【题型】填空题　【知识点】平面几何　【难度】easy
如图，在 $\triangle ABC$ 中，中线 $BF$、$CE$ 交于点 $G$，且 $CE \perp BF$，如果 $AG=5$，$BF=6$，那么线段 $CE$ 的长是 \_\_\_\_\_\_。

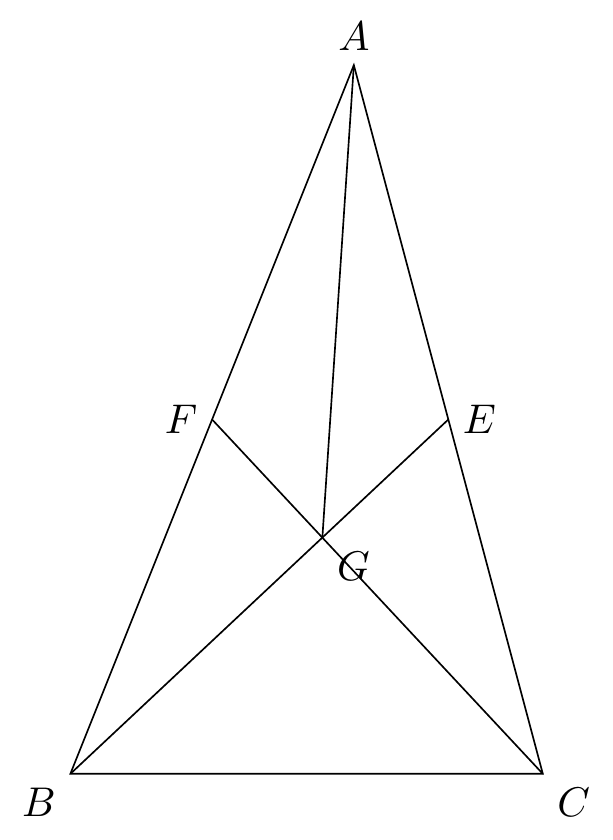
【解答】
解：延长 $AG$ 交 $BC$ 于 $D$ 点，

$\because$ 中线 $BF$、$CE$ 交于点 $G$，

$\therefore \triangle ABC$ 的两条中线 $AD$、$CE$ 交于点 $G$，

$\therefore$ 点 $G$ 是 $\triangle ABC$ 的重心，$D$ 是 $BC$ 的中点，

$\therefore AG = \dfrac{2}{3} AD$，$CG = \dfrac{2}{3} CE$，$BG = \dfrac{2}{3} BF$，

$\because AG = 5$，$BF = 6$，

$\therefore DG = \dfrac{5}{2}$，$BG = 4$。

$\because CE \perp BF$，即 $\angle BGC = 90^\circ$，

$\therefore BC = 2DG = 5$，

在 $\mathrm{Rt}\triangle BGC$ 中，$CG = \sqrt{BC^2 - BG^2} = \sqrt{5^2 - 4^2} = 3$，

$\therefore CE = \dfrac{3}{2} CG = \dfrac{9}{2}$，

故答案为：$\dfrac{9}{2}$。
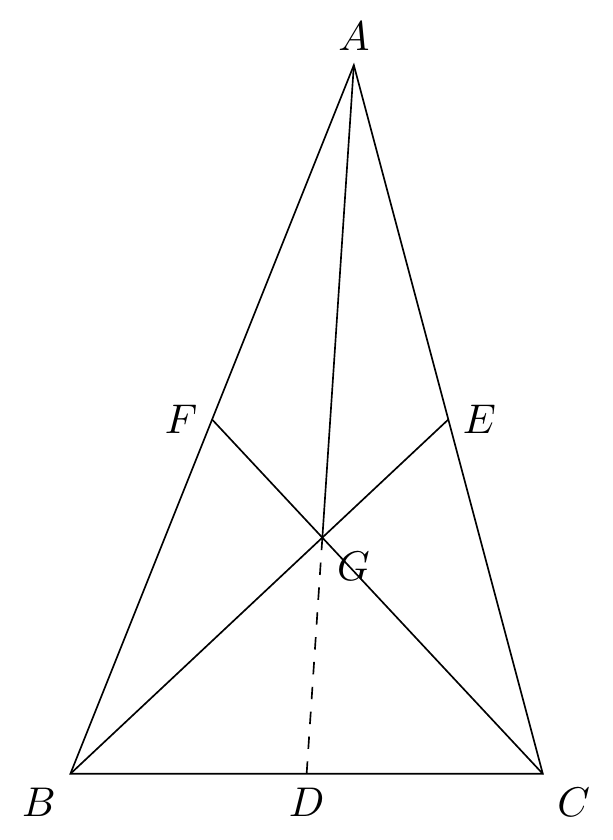